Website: macys
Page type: billing-address
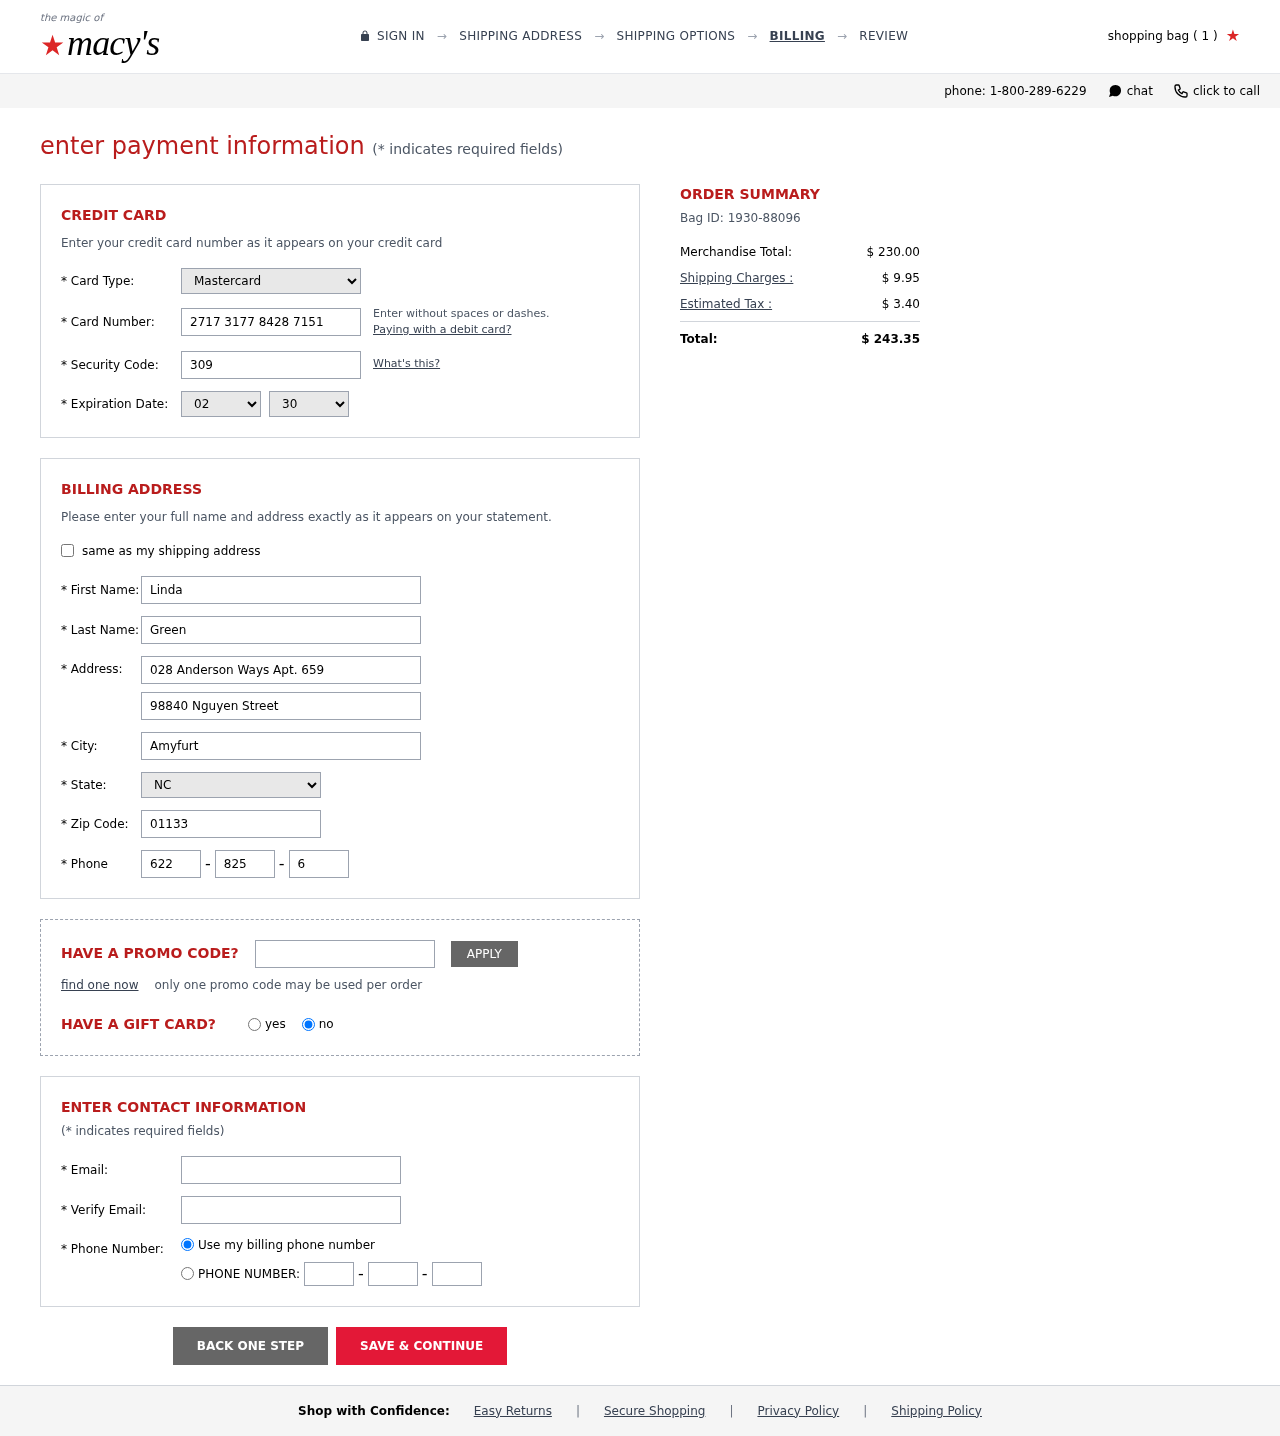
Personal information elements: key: PII_CARD_CVV
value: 309
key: PII_CARD_EXPIRY_MONTH
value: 02
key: PII_CARD_EXPIRY_YEAR
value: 30
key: PII_CARD_NUMBER
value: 2717 3177 8428 7151
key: PII_CARD_TYPE
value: Mastercard
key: PII_CITY
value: Amyfurt
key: PII_EMAIL
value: linda_green@yahoo.com
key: PII_FIRSTNAME
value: Linda
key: PII_LASTNAME
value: Green
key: PII_PHONE_AREA
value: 622
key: PII_PHONE_PREFIX
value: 825
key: PII_PHONE_SUFFIX
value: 6405
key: PII_POSTCODE
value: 01133
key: PII_STATE_ABBR
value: NC
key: PII_STREET
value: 028 Anderson Ways Apt. 659
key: PII_STREET2
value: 98840 Nguyen Street
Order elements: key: ORDER_NUM_ITEMS
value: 1
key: ORDER_ID
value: Bag ID: 1930-88096
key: ORDER_SUBTOTAL
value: $ 230.00
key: ORDER_SHIPPING_COST
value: $ 9.95
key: ORDER_TAX
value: $ 3.40
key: ORDER_TOTAL
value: $ 243.35